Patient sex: M
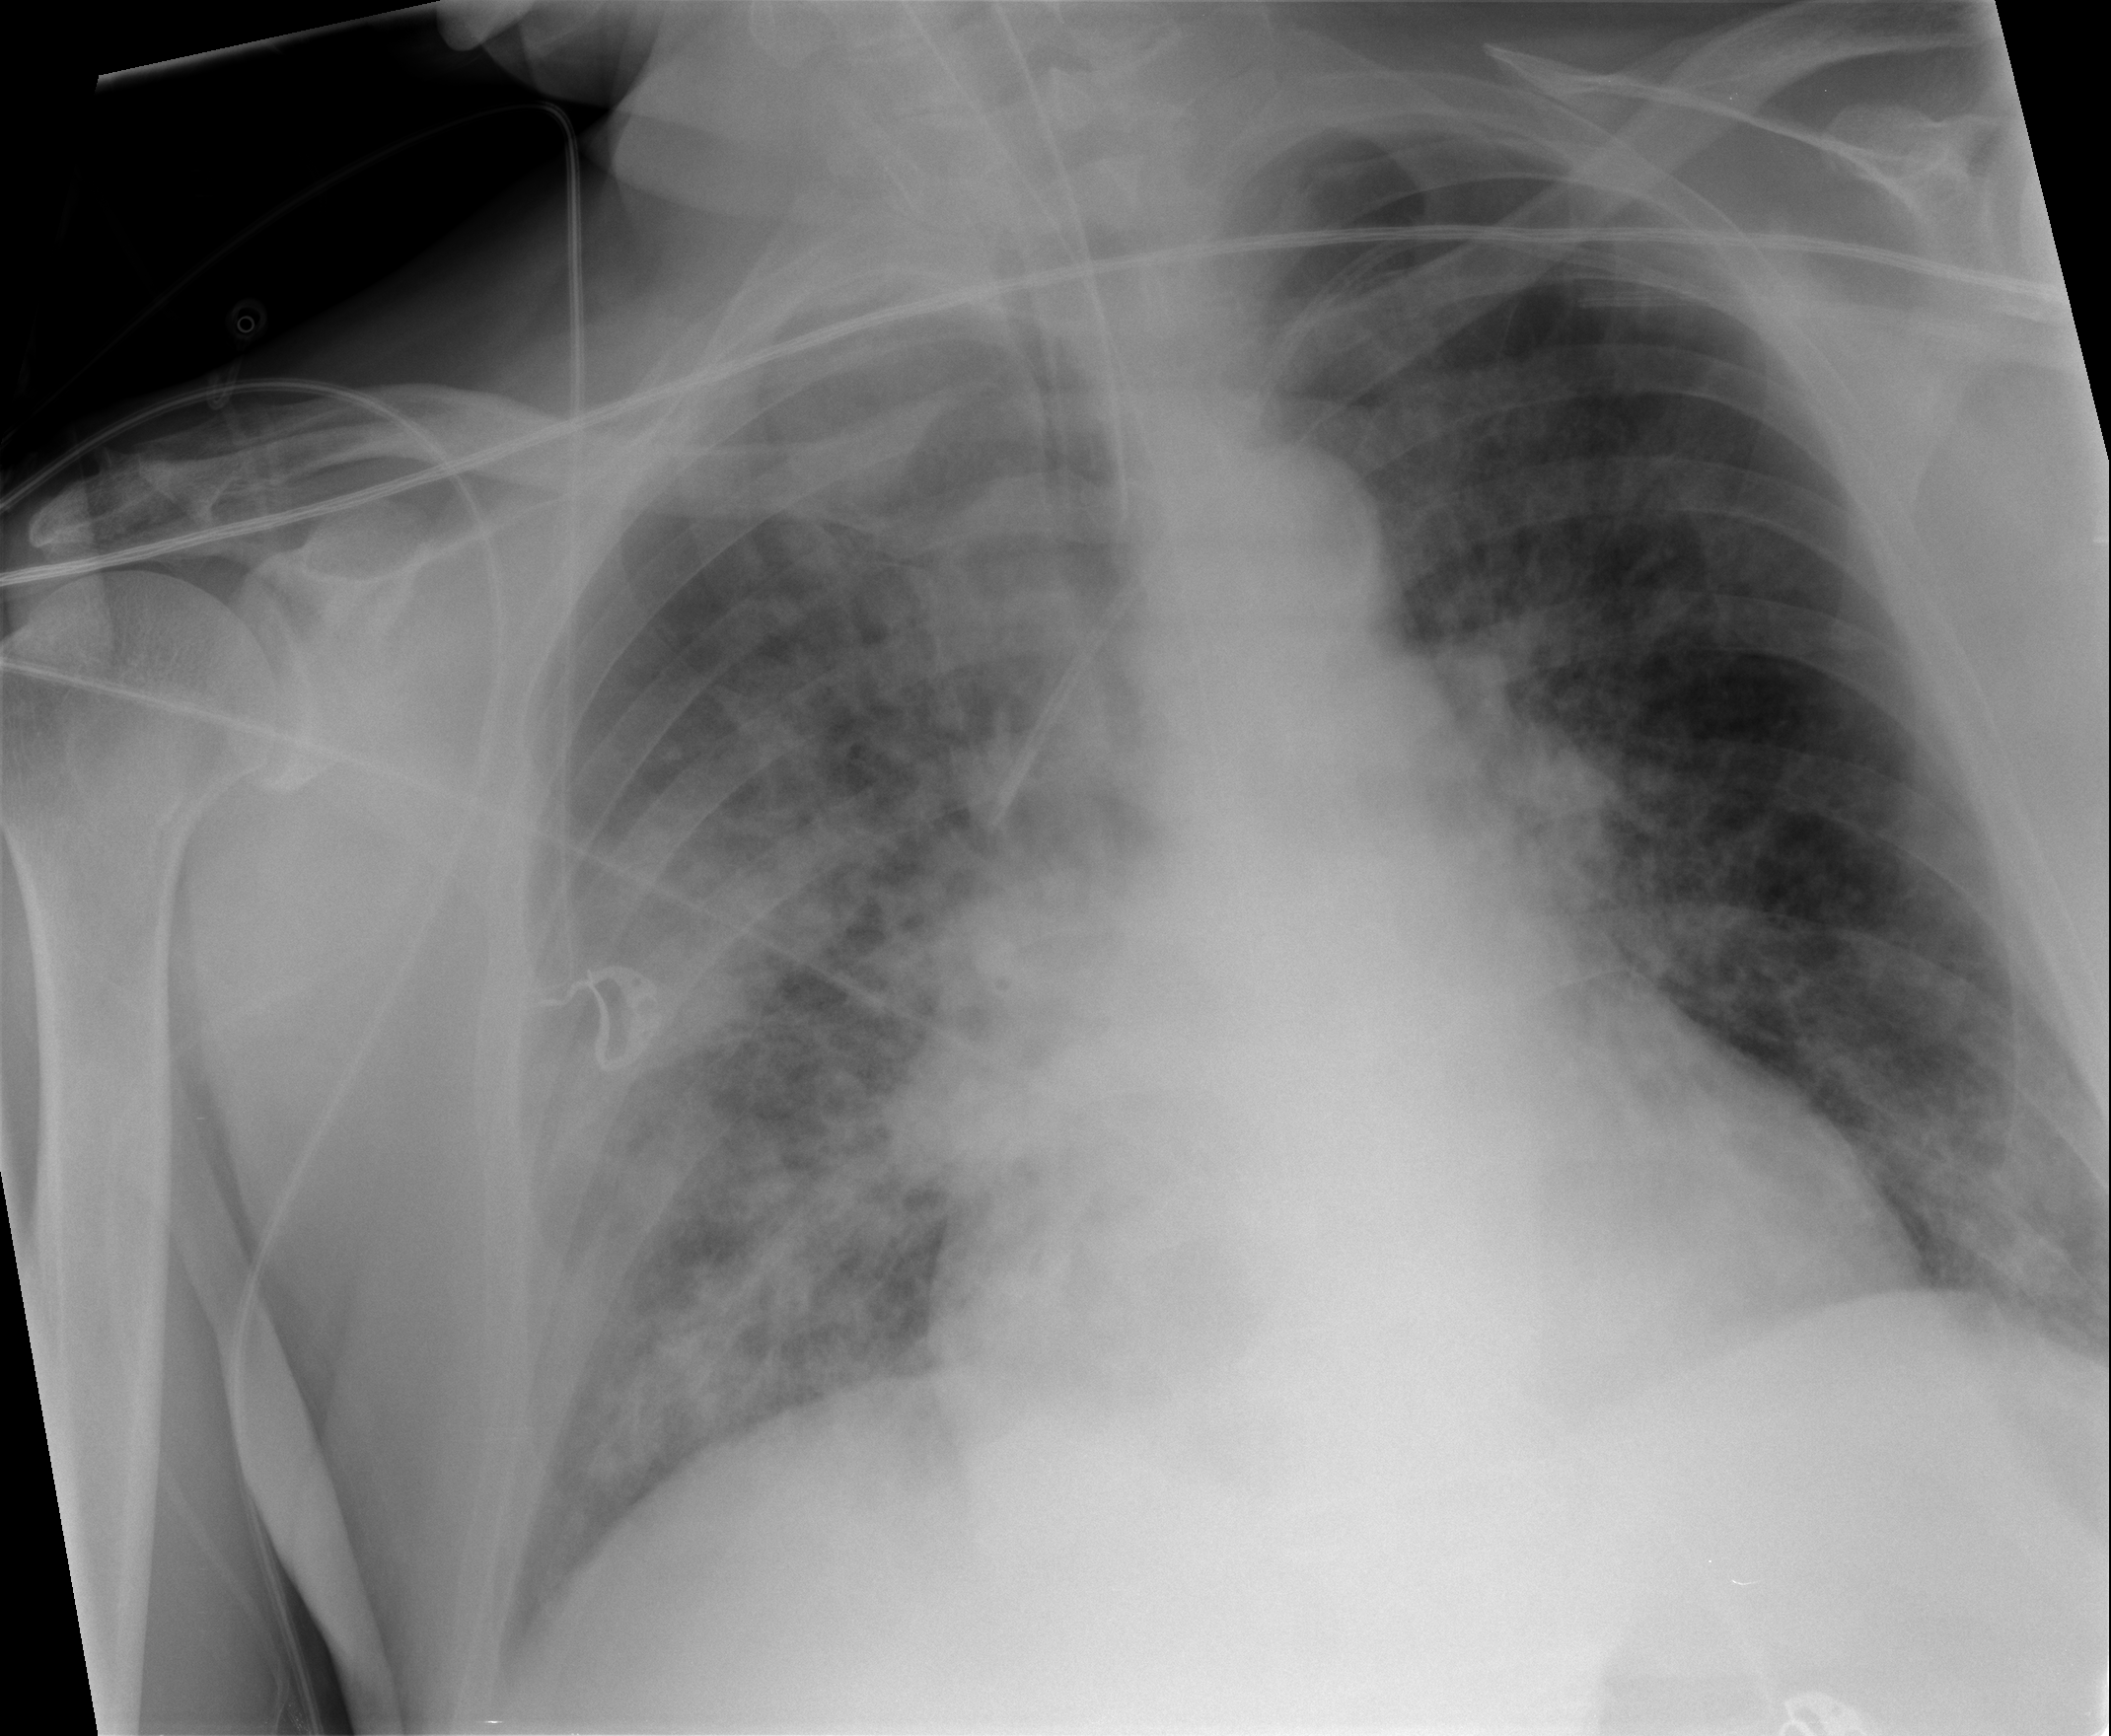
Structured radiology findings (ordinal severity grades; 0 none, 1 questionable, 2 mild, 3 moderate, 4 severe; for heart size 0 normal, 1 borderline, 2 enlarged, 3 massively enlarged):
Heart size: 2
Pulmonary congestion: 3
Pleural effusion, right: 0
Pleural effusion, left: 0
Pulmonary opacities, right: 4
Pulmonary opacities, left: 3
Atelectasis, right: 3
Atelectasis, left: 3